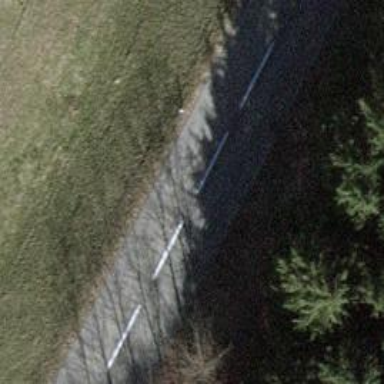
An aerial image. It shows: Tertiary road.